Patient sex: F
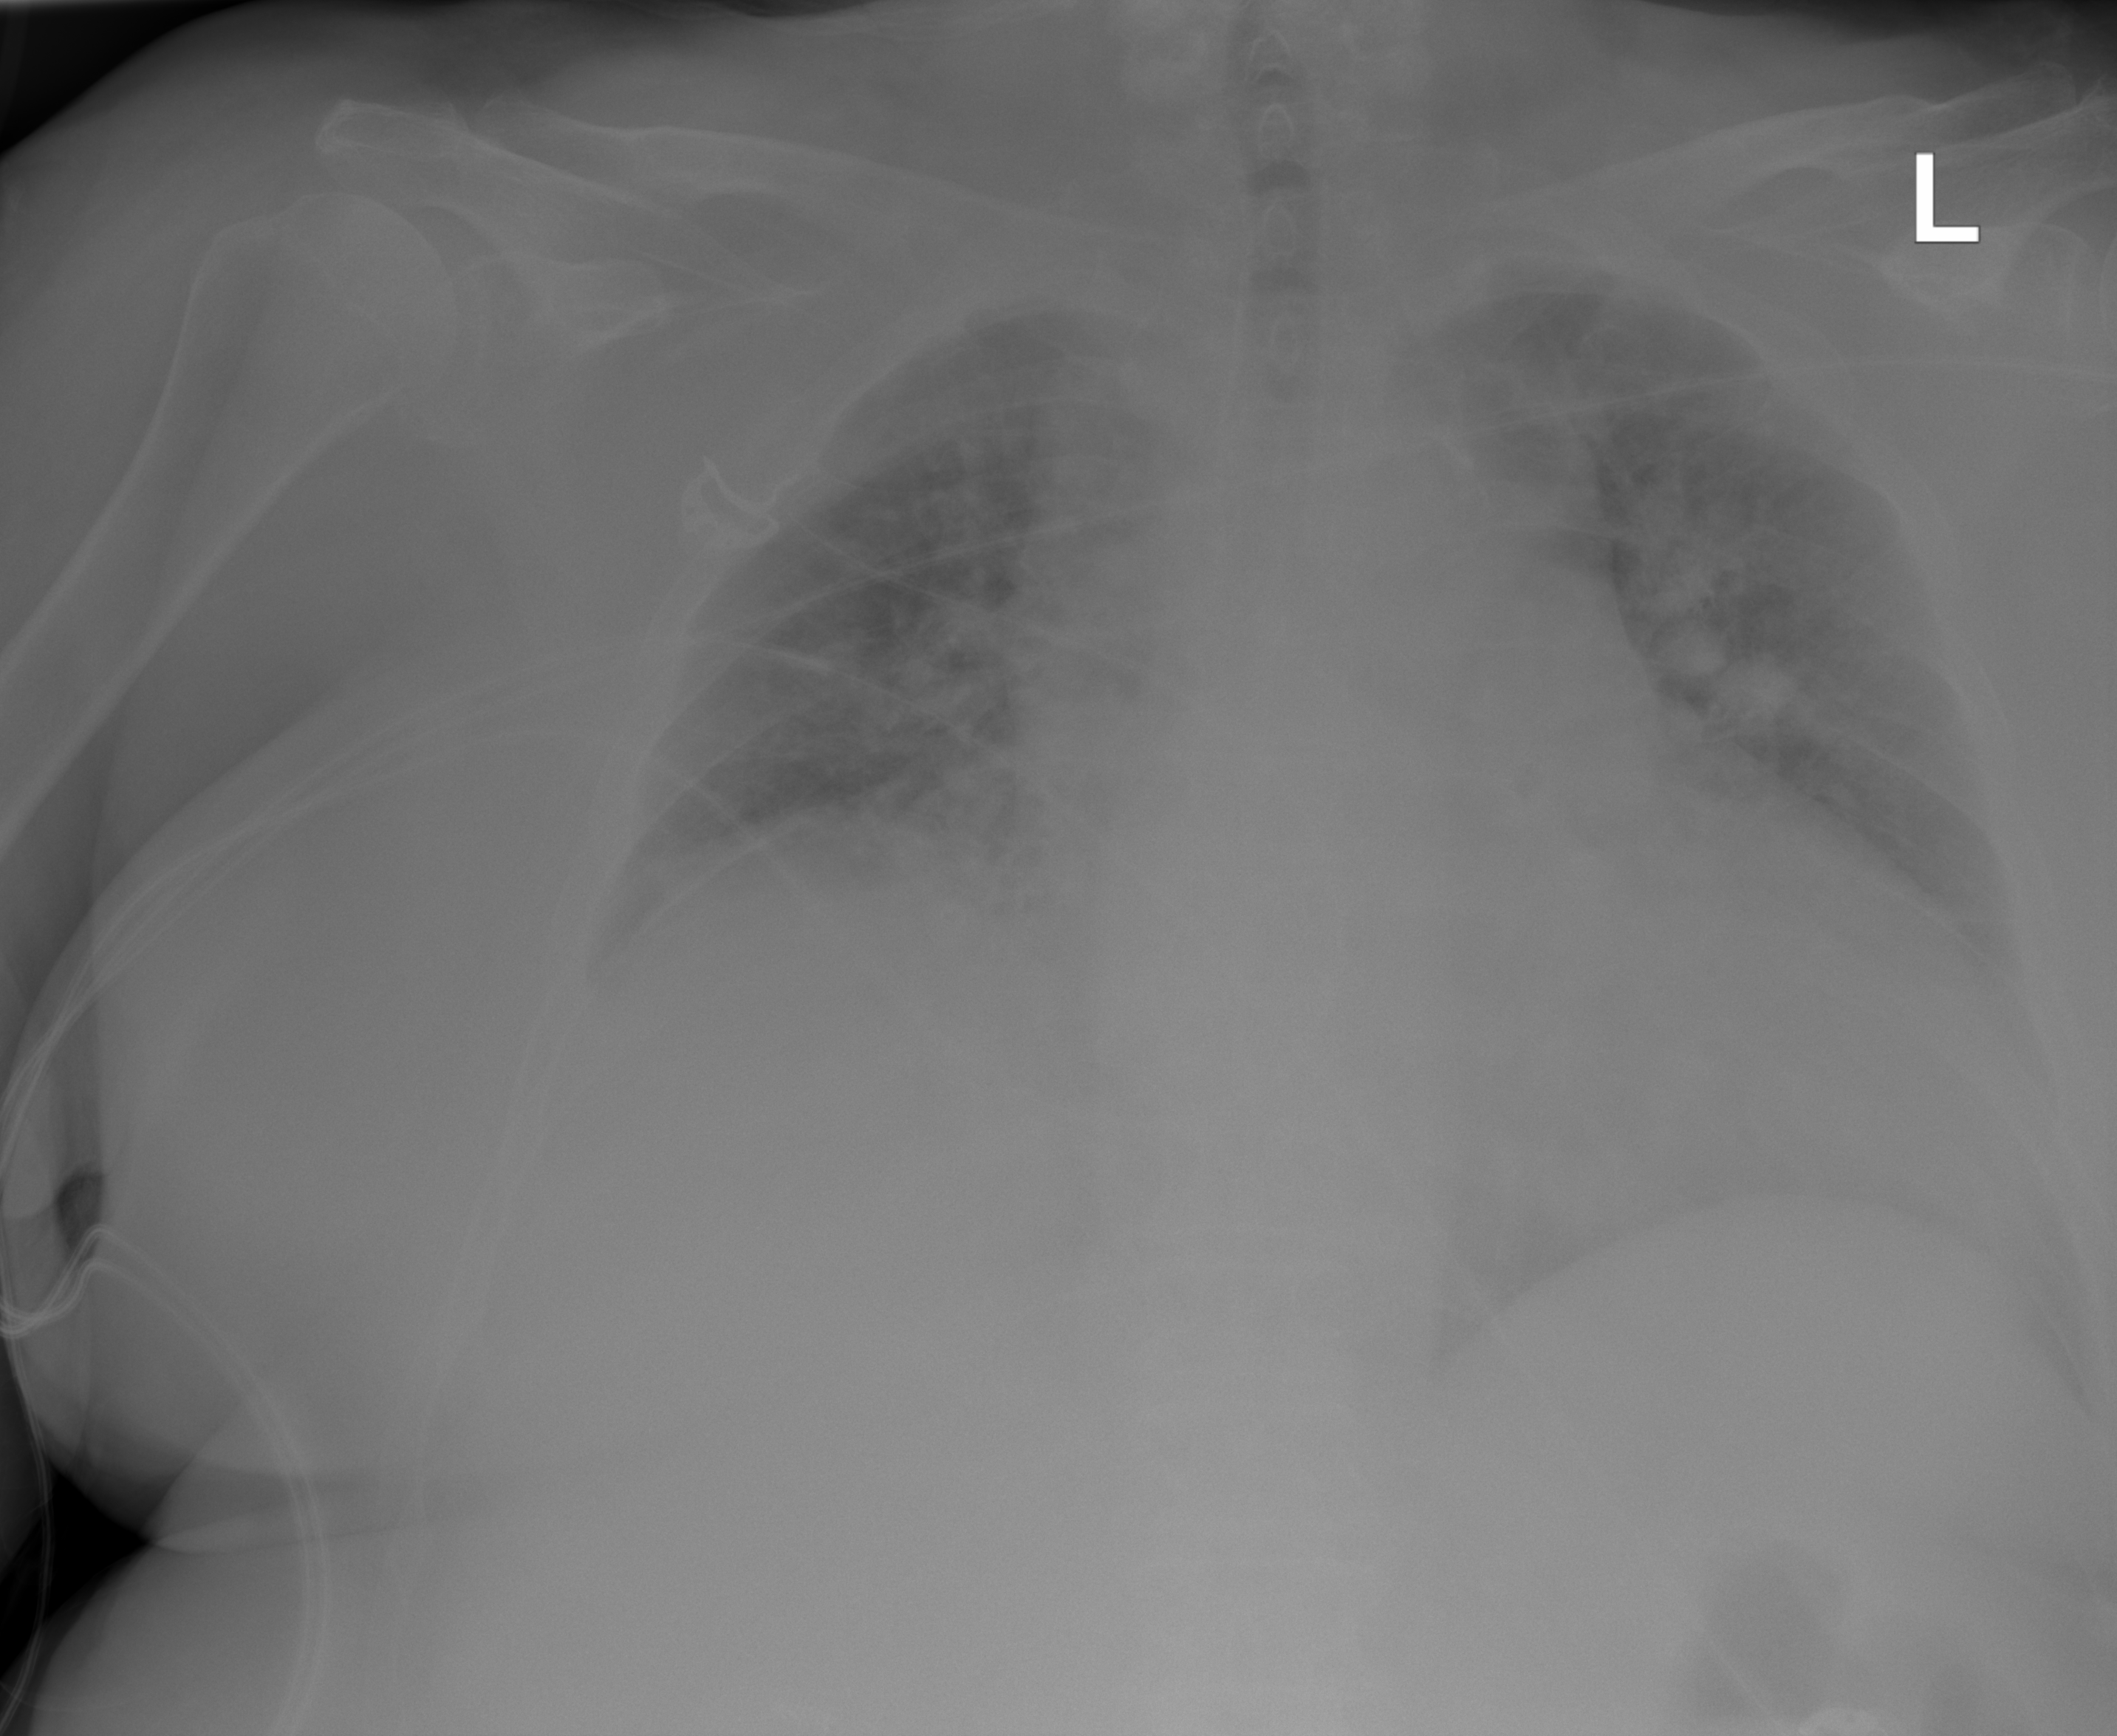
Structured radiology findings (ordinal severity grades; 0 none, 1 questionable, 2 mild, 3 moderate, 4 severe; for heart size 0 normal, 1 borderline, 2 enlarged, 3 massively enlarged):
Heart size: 2
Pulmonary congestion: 1
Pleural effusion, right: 1
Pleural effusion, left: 1
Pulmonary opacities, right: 2
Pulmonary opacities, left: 2
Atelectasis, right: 2
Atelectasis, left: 2